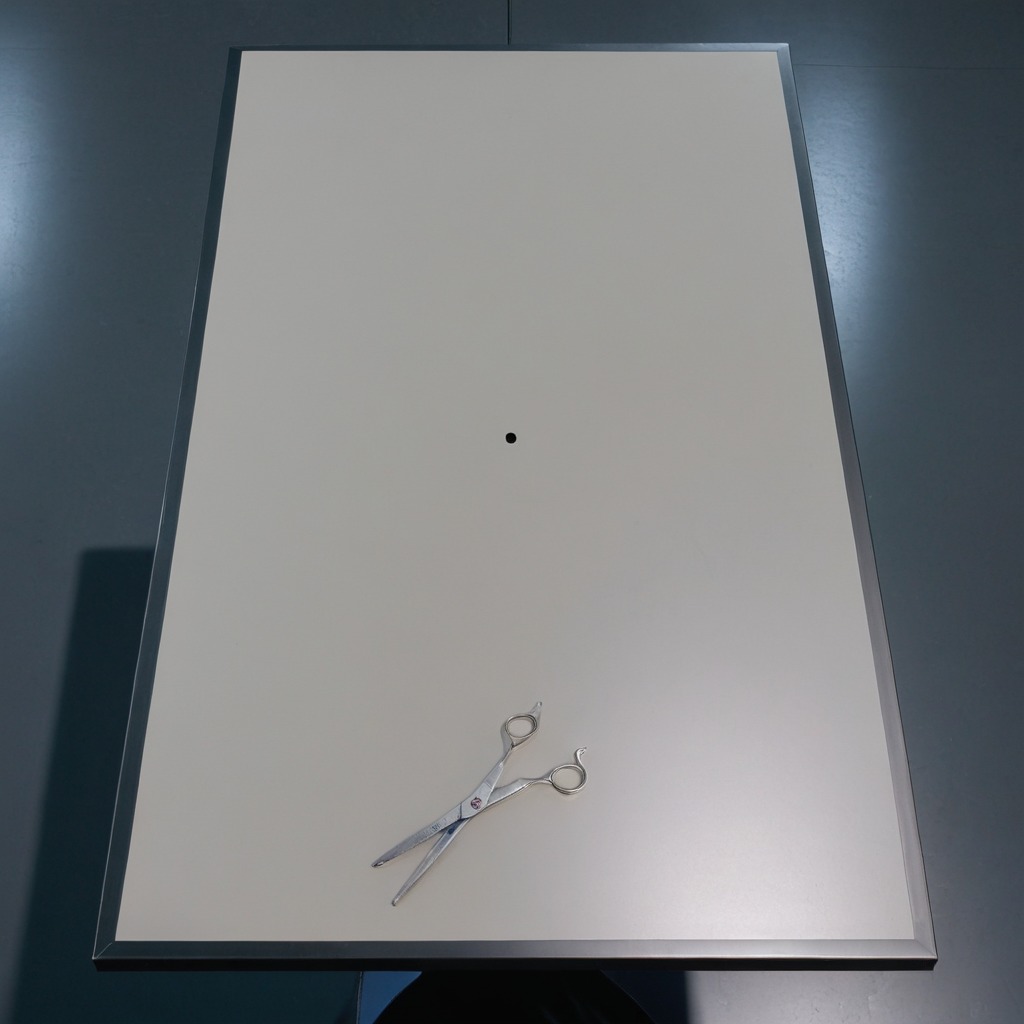
A scissor is lying on the tabletop.